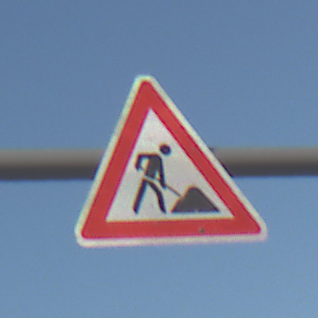
Verkehrszeichen: Arbeitsstelle
Umgebung: Outdoor, Nature
Tageszeit: SunriseSunset
Wetter: Clear
Licht: Natural
Jahreszeit: NotSpecified
Kontrast: LowContrast